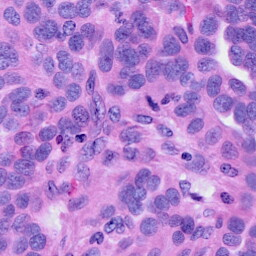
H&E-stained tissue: Ovarian